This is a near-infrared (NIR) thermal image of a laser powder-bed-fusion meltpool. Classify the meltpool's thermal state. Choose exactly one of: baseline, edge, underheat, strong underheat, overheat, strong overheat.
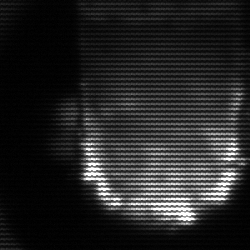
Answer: baseline